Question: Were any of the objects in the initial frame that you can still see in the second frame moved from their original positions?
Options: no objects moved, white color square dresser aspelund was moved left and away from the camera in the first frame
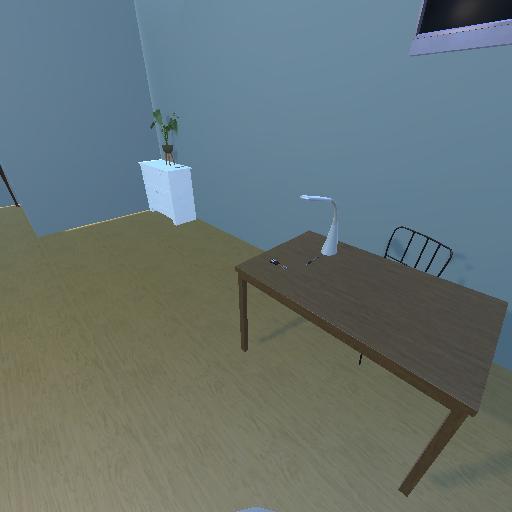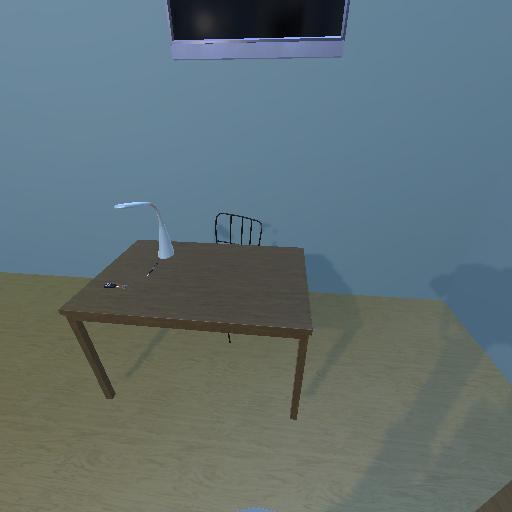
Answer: no objects moved